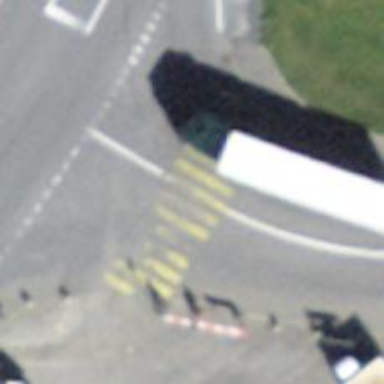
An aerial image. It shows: Marked crossing with zebra stripes on the road.